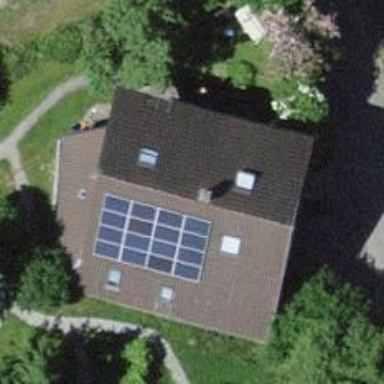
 consisting of solar photovoltaic panels."